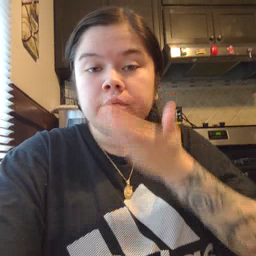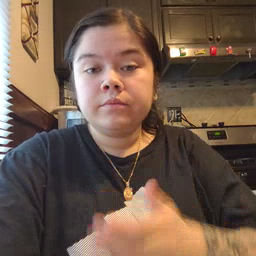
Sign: nap